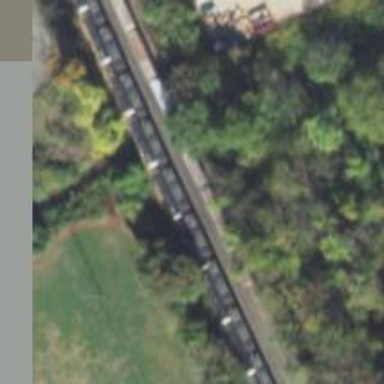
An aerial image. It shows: Railway siding with rails.